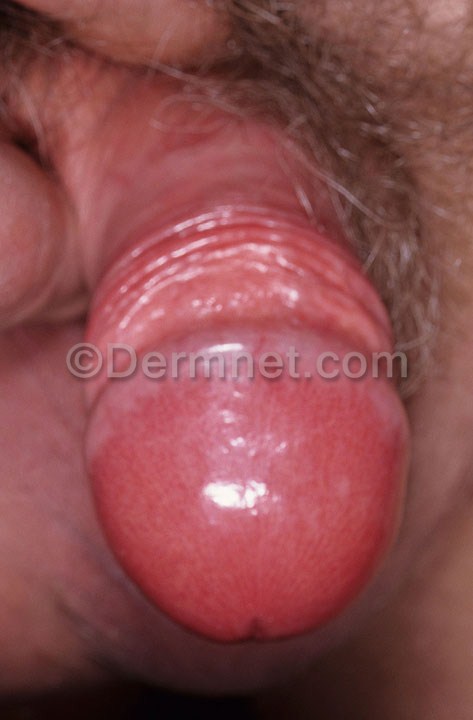
Disease: Tinea Ringworm Candidiasis and other Fungal Infections